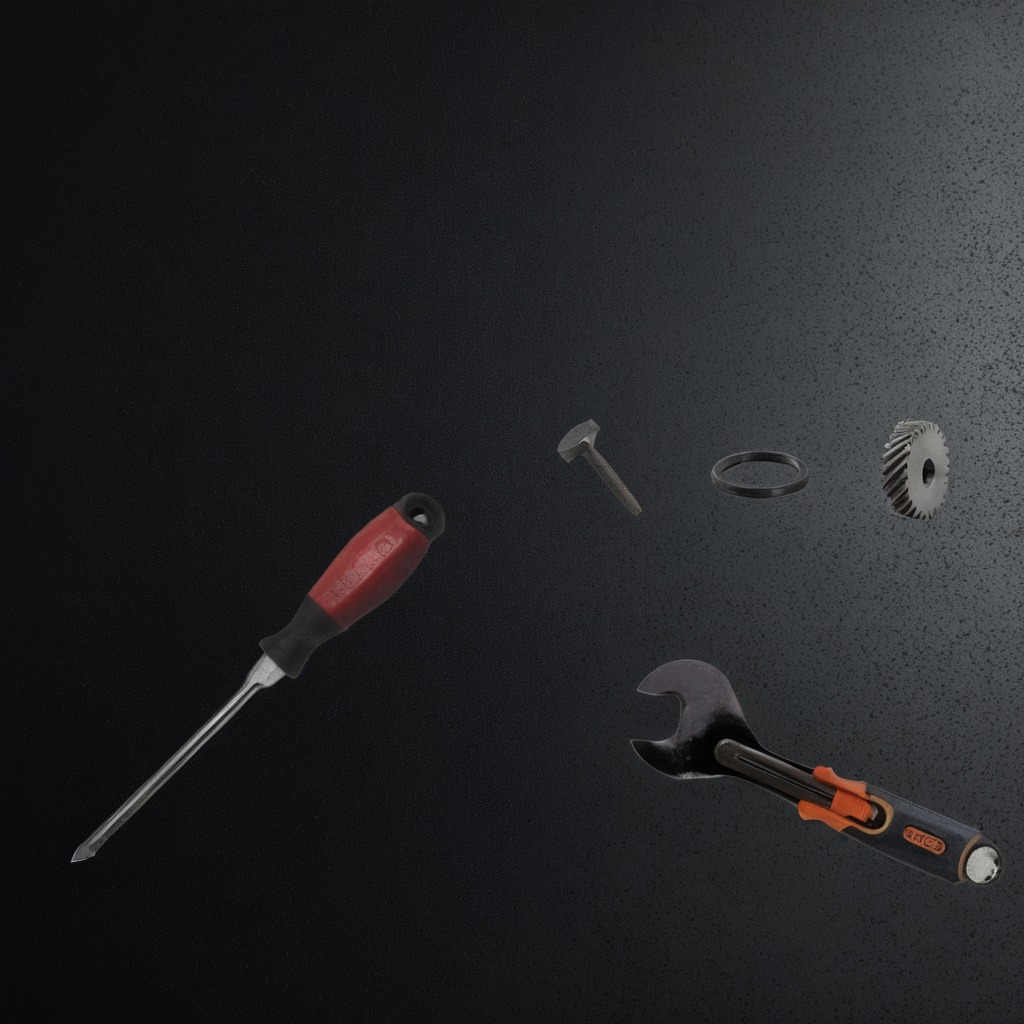
A rubber Oring, a steel gear with teeth, an iron nail, a screwdriver, and a wrench are lying on the clean granite tabletop covered with a black rubber mat inside a workshop at night dim ambient light soft shadows worn but beneath the mat.